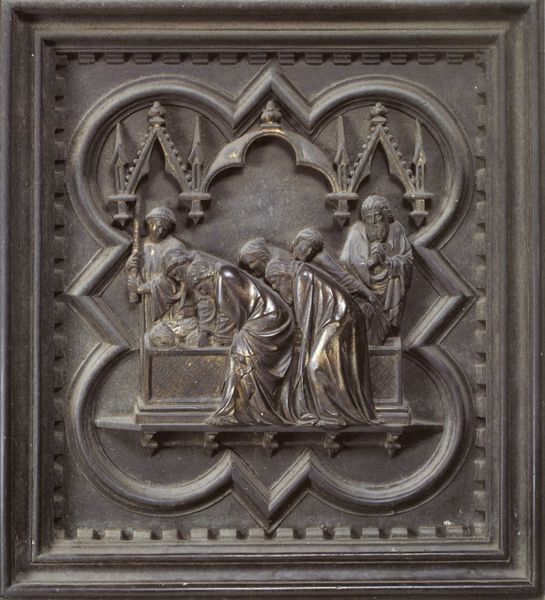
Titel: Südportal
Künstler: Andrea Pisano
Standort: Florenz, Baptisterium (EU - I - Toskana)
Schlagwörter: menschen, männer, tür, dach, ornament, alt, bart, architektur, rahmen, trauer, hände, kirche, gotik, skulptur, relief, kuppel, verzierung, kerze, metall, bronze, fotografie, photographie, bögen, glaube, türme, plastisch, kachel, beten, gebet, altar, sarg, grab, jesus, florenz, verbeugung, quadrat, sakral, grablegung, fialen, fiale, tumbe